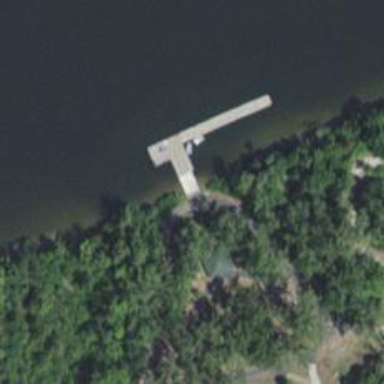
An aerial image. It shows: Man-made pier.